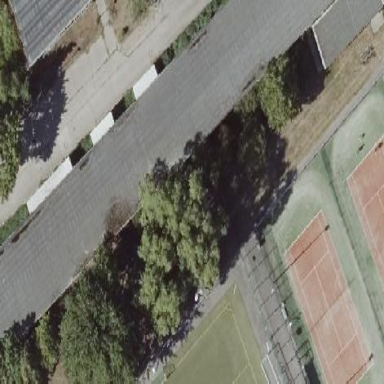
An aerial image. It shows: Sports hall building.